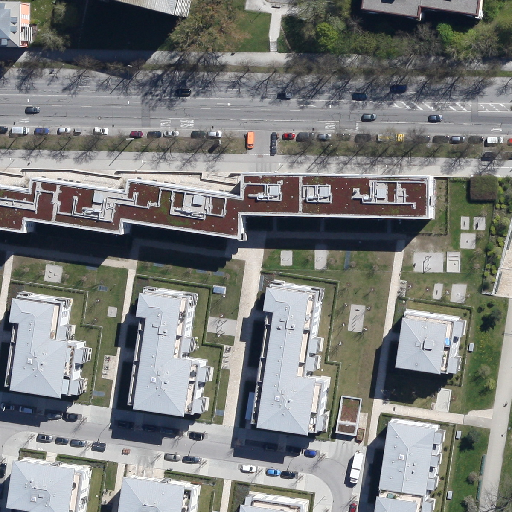
Referring expression: paved road